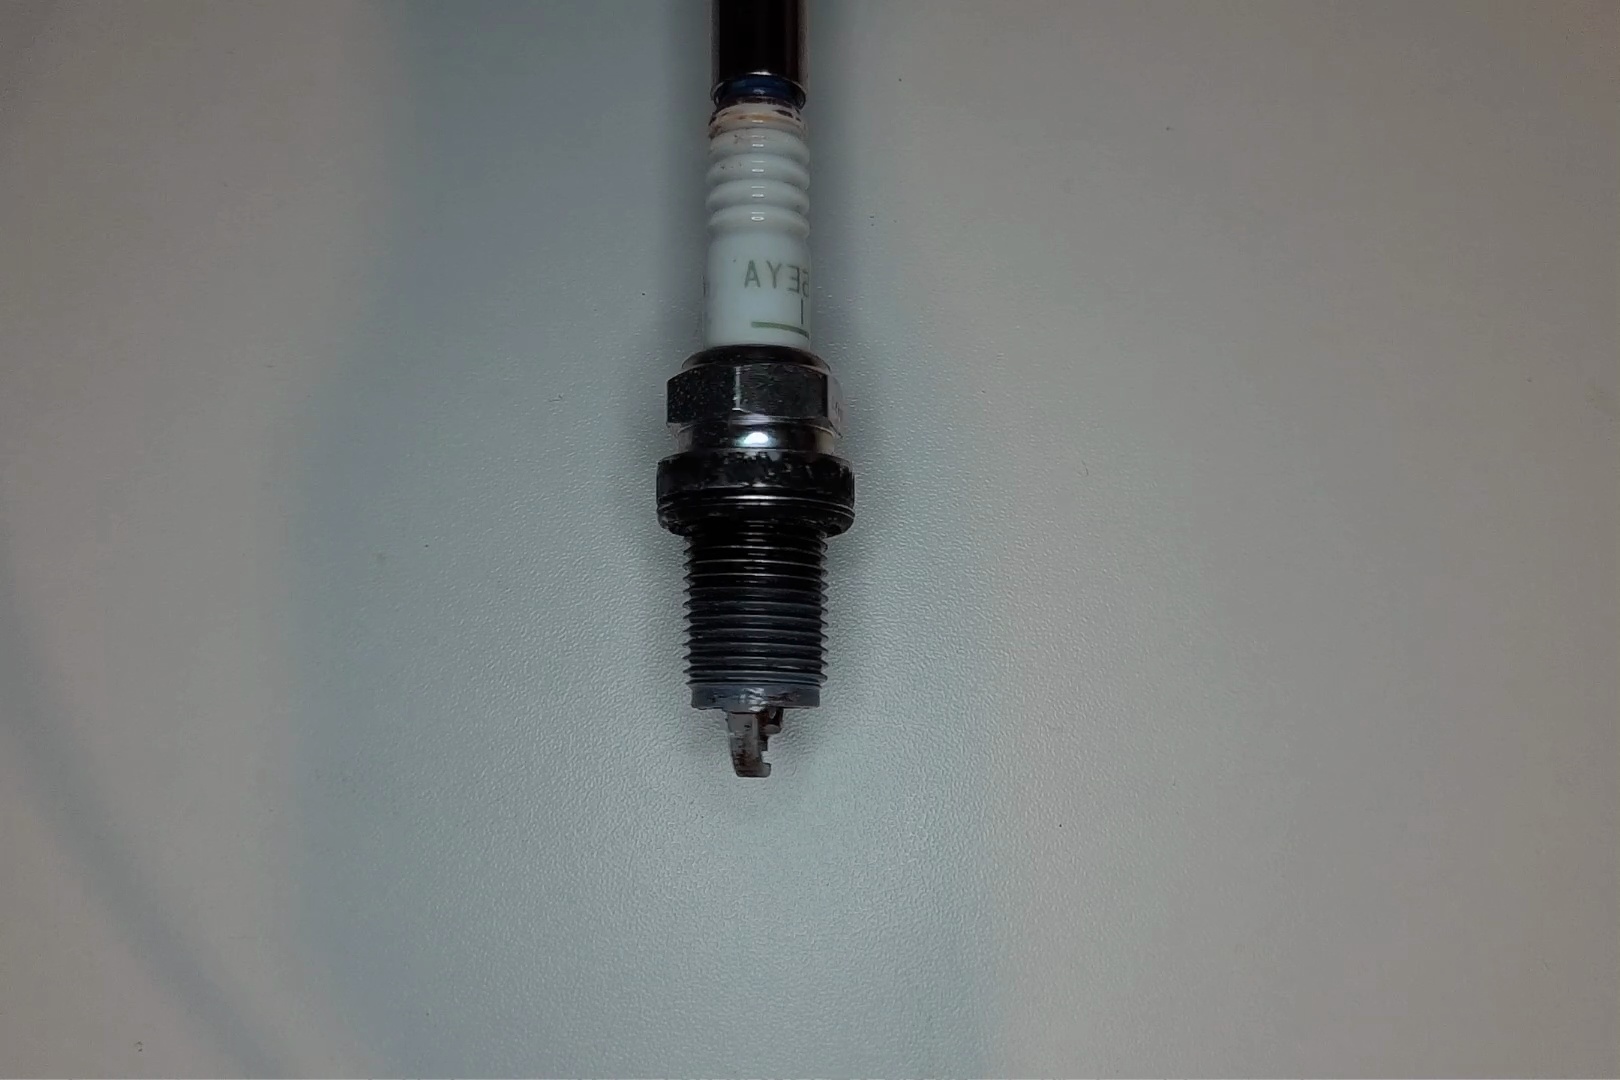
Label: anomaly